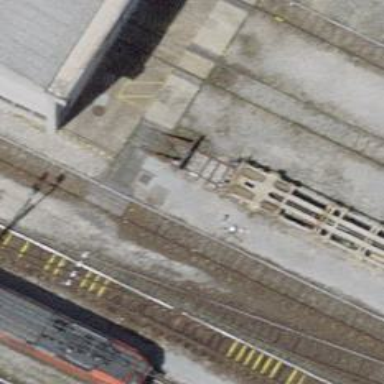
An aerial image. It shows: Railway buffer stop.